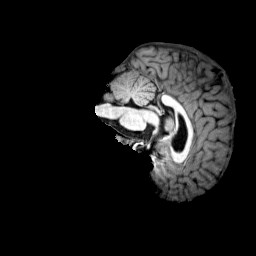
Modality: T1w
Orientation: sagittal
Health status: ill
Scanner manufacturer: siemens
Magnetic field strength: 3 T
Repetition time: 2 s
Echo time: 0.00303 s